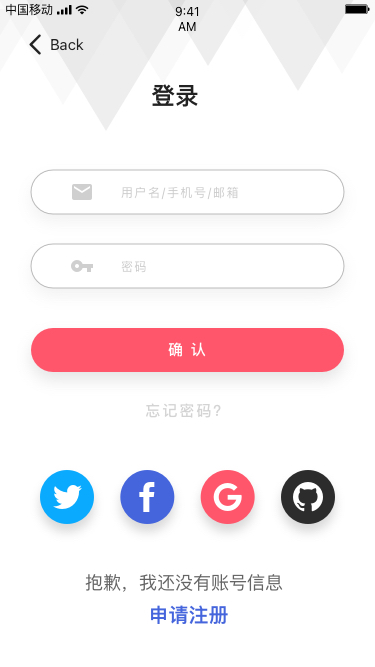
Text in this UI design:
登录
用户名/手机号/邮箱
密码
确 认
忘记密码？
抱歉，我还没有账号信息
申请注册
Back